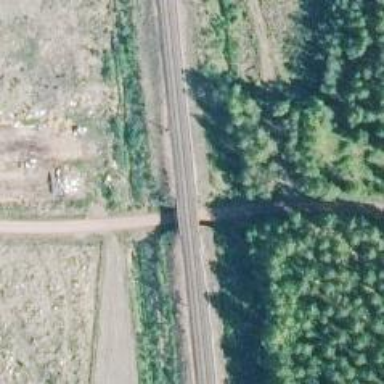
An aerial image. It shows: Bridge with railway tracks. The electrified line has continuous contact line.